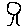
Label: tree